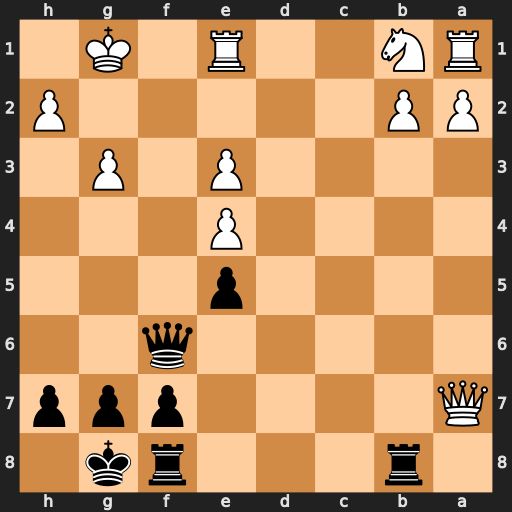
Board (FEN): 1r3rk1/Q4ppp/5q2/4p3/4P3/4P1P1/PP5P/RN2R1K1
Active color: b
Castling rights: -
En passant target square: -
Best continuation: Rxb2 Rf1 Qh6 h4 Qg6